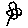
Label: flower